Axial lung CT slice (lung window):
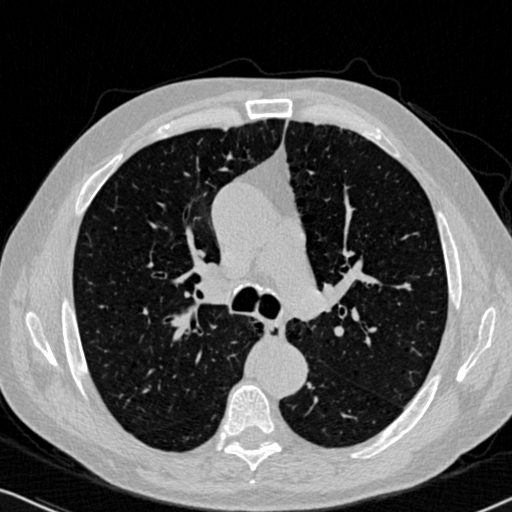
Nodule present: no